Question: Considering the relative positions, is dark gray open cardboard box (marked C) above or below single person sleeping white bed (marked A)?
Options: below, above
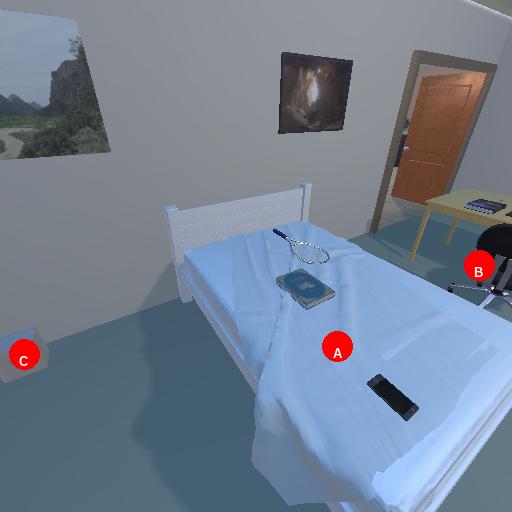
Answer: below